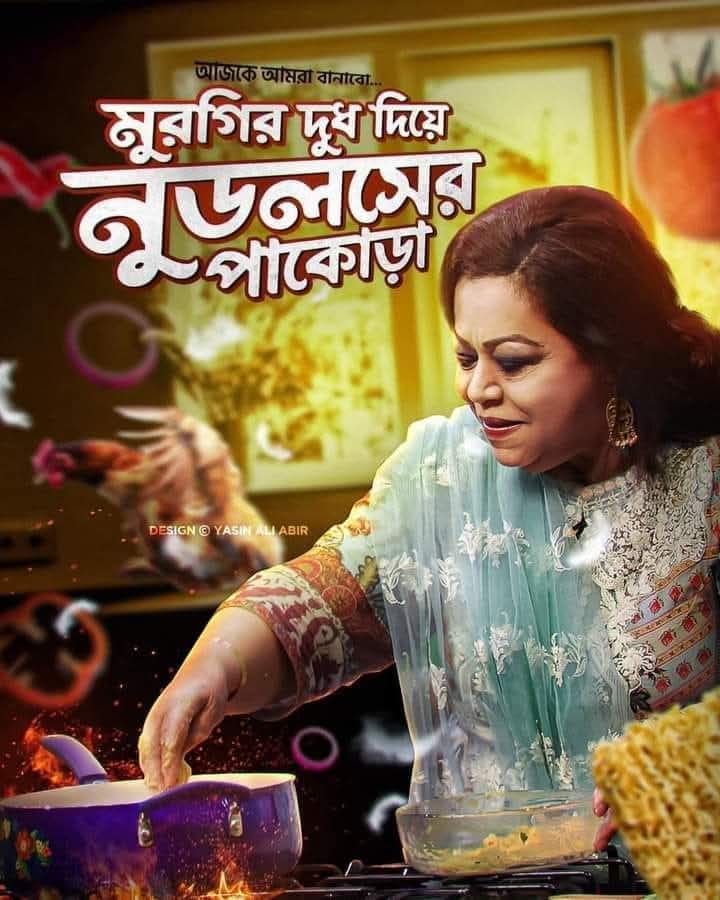
Text: আজকে আমরা বানাবো...
মুরগির দুধ দিয়ে নুডলসের
পাকোড়া
Label: Non Hate